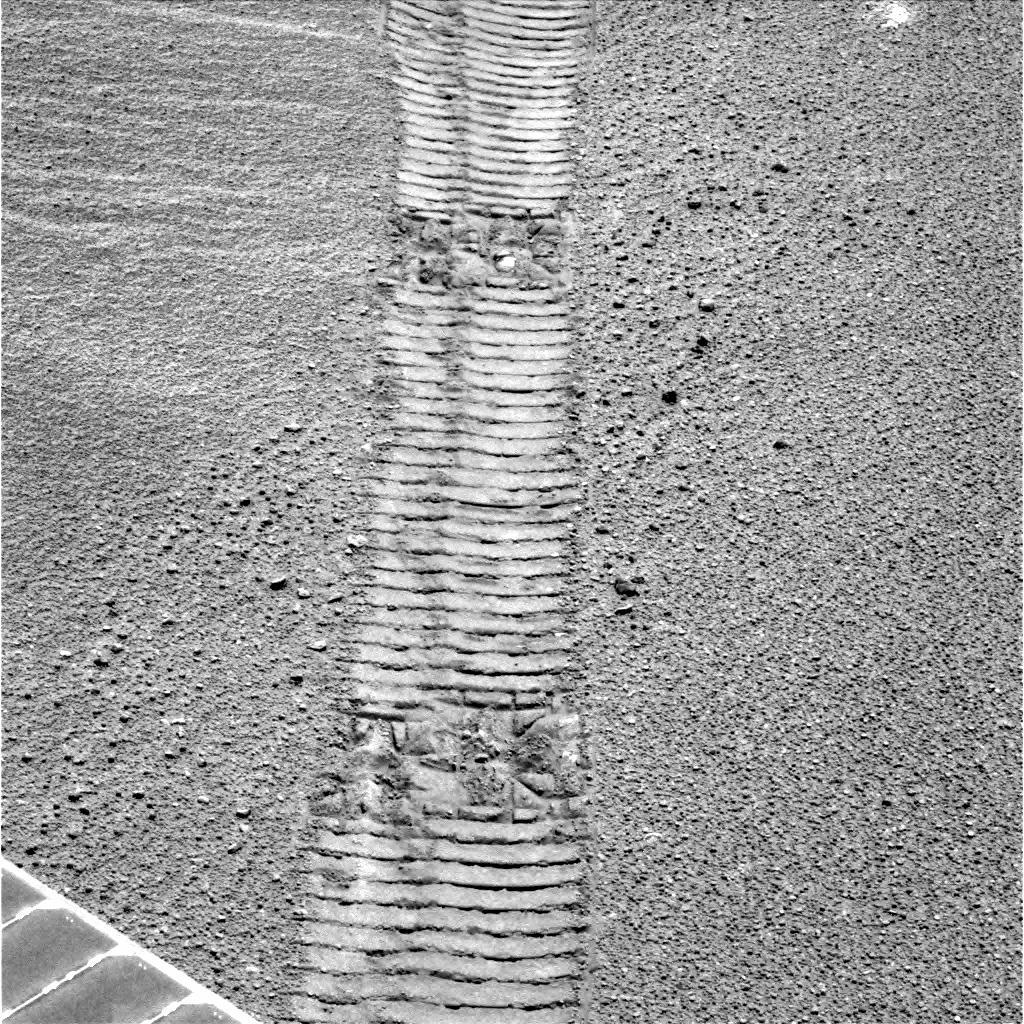
Terrain classes present: Background, Gravel / Sand / Soil, Track